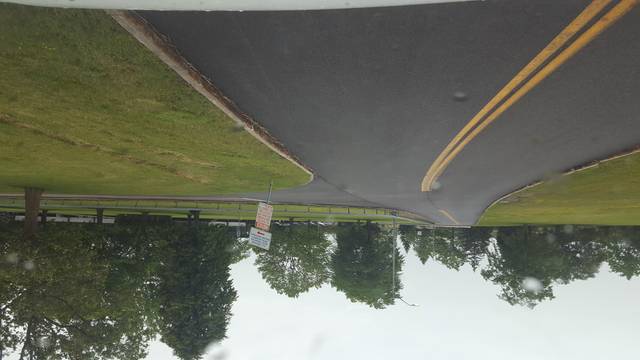
Region: Canada
Coordinates: 43.14, -79.035